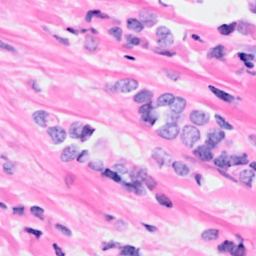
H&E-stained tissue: Breast